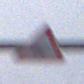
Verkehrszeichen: ViehtriebLinks
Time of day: MorningAfternoon
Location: Outdoor (Suburban)
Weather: Overcast
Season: NotSpecified
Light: Natural